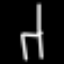
Label: chair